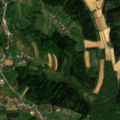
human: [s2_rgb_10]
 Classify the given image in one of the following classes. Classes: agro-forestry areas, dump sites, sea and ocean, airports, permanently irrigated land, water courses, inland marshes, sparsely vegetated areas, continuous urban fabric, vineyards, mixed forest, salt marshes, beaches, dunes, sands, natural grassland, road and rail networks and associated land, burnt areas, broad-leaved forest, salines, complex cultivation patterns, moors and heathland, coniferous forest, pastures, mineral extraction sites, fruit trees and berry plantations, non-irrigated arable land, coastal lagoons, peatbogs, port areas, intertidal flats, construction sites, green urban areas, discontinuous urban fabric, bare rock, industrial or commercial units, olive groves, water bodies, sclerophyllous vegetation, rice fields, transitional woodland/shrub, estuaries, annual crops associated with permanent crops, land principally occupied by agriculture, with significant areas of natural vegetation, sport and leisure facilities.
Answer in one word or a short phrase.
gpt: complex cultivation patterns, land principally occupied by agriculture, with significant areas of natural vegetation, broad-leaved forest, mixed forest